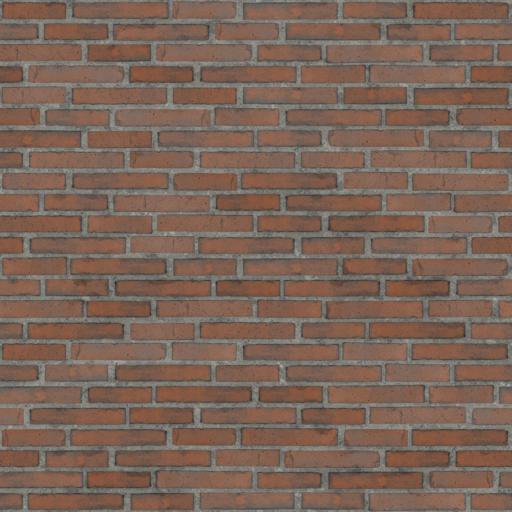
Tags: bricks brown dark red